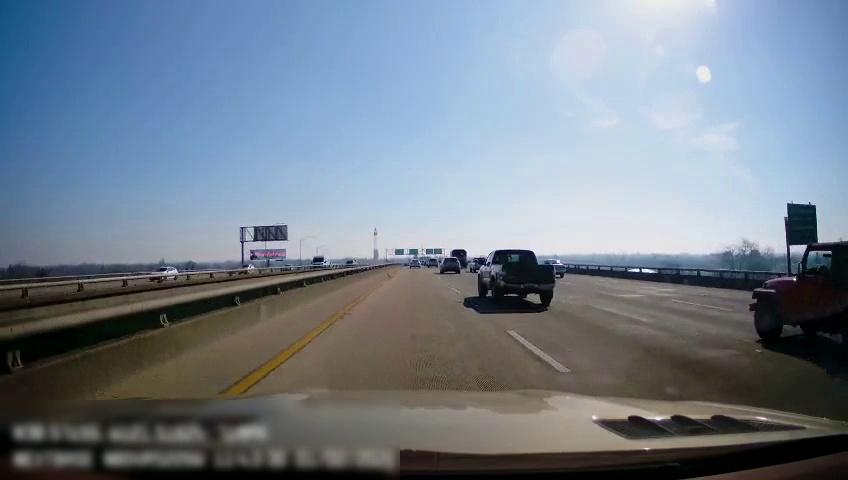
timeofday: Day
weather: Sunny
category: Drivable Space
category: Vehicles | Car
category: Vehicles | Car
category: Vehicles | Car
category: Vehicles | Van
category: Vehicles | SUV
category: Drivable Space
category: Vehicles | SUV
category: Vehicles | Car
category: Vehicles | Truck
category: Vehicles | SUV
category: Vehicles | SUV
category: Vehicles | Truck
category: Vehicles | Truck
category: Vehicles | SUV
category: Lanes | Current Lane
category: Lanes | Current Lane
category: Lanes | Alternate Lane
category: Lanes | Alternate Lane
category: Traffic | Signs
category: Traffic | Signs
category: Traffic | Signs
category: Traffic | Signs